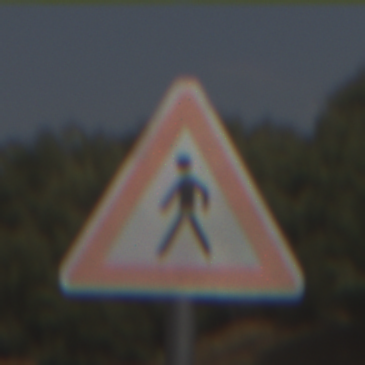
Verkehrszeichen: FussgaengerRechts
Umgebung: Outdoor, Nature
Tageszeit: MorningAfternoon
Wetter: PartlyCloudy
Licht: Natural
Jahreszeit: NotSpecified
Kontrast: HighContrast